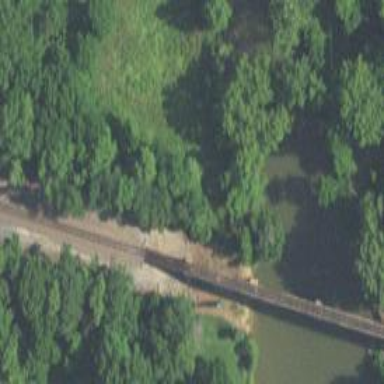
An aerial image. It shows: Railway bridge.